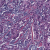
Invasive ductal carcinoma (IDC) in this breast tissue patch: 1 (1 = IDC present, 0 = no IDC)